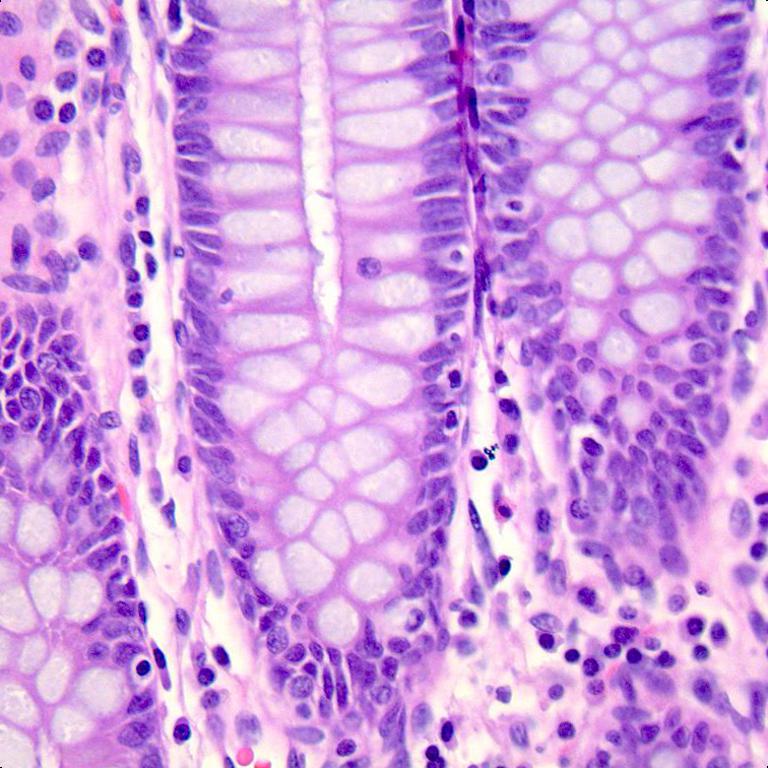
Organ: colon
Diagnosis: benign